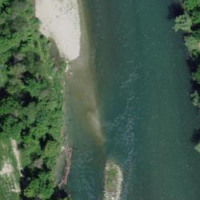
EUNIS habitat code: 15
Species observed at this site:
Certhia brachydactyla
Milvus milvus
Prunus padus
Mergus merganser